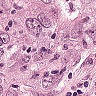
Metastatic tissue present: yes